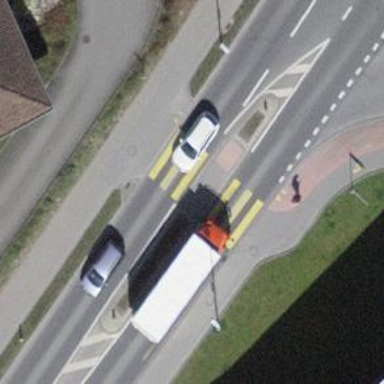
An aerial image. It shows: Marked road crossing with pedestrian island.